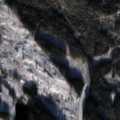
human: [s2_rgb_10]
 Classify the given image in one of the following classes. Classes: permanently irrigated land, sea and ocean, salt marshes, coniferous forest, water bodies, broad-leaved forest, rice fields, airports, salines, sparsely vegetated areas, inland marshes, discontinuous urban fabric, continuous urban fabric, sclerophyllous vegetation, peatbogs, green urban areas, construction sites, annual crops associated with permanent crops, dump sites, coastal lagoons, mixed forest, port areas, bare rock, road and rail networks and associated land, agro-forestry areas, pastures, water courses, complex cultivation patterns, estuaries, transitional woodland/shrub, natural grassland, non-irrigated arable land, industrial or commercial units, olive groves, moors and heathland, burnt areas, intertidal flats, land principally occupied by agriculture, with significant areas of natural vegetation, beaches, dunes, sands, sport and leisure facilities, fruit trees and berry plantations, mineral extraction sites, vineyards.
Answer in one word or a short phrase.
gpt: non-irrigated arable land, coniferous forest, mixed forest, transitional woodland/shrub, water bodies